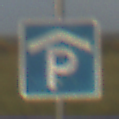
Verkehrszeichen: Parkhaus
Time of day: SunriseSunset
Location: Outdoor (Nature)
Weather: PartlyCloudy
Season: NotSpecified
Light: Natural